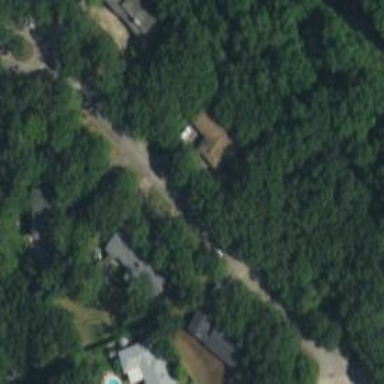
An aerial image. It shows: Residential road.